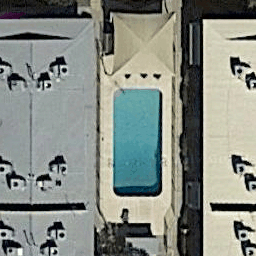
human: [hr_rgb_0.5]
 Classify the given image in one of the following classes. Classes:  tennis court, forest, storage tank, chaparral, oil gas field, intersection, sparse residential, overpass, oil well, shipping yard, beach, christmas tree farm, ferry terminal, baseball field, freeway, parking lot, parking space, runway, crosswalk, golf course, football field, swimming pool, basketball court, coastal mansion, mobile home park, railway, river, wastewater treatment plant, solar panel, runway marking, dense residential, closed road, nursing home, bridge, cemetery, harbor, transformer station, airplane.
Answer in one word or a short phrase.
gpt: swimming pool